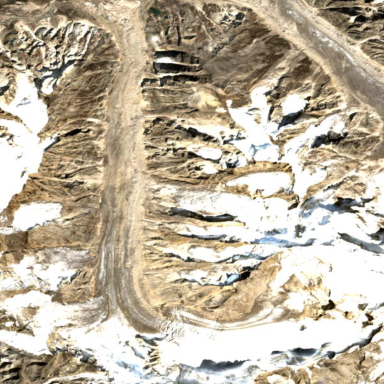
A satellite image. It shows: Stunning view of glacier.